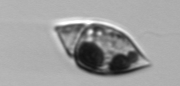
Label: Amphidinium